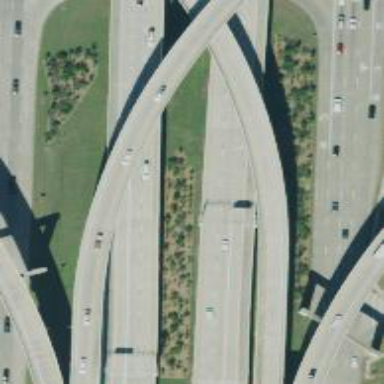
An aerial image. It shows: Motorway bridge.